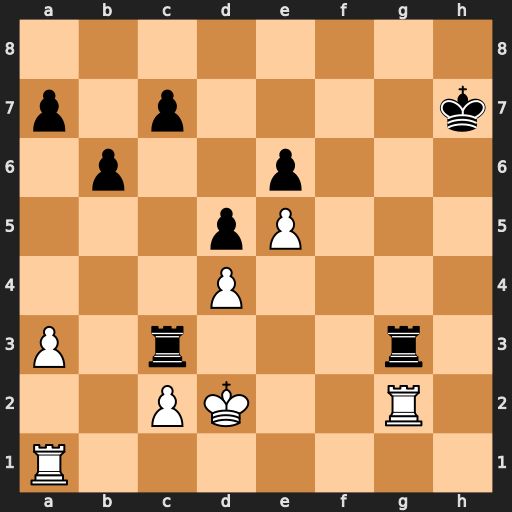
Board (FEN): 8/p1p4k/1p2p3/3pP3/3P4/P1r3r1/2PK2R1/R7
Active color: w
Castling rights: -
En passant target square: -
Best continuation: Rh1+ Kg6 Rhg1 Rxc2+ Kxc2 Rxg2+ Rxg2+